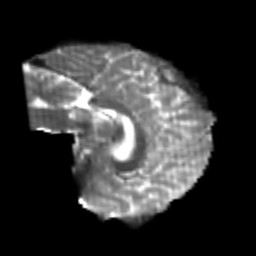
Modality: T2w
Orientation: sagittal
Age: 22
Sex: male
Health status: healthy
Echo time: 0.074 s